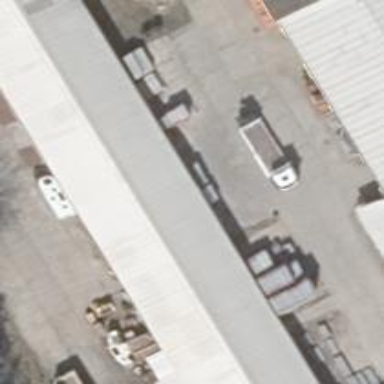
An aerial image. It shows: Industrial building with gabled roof.